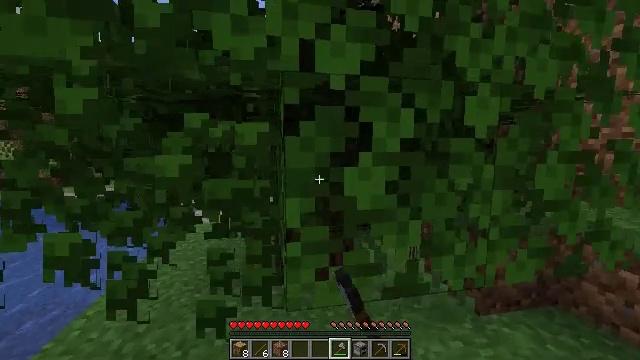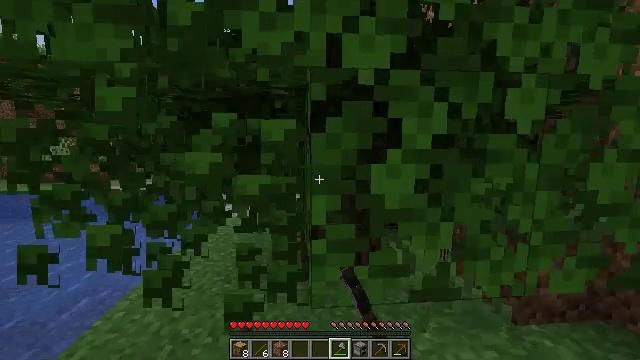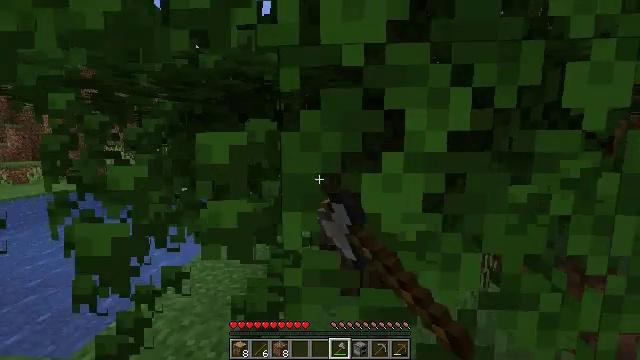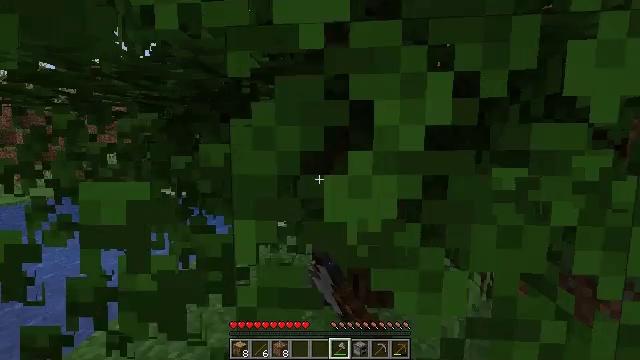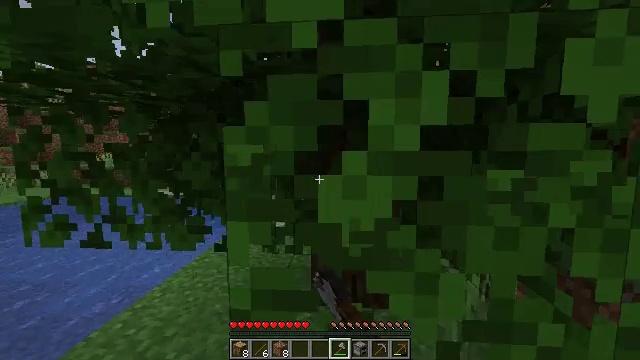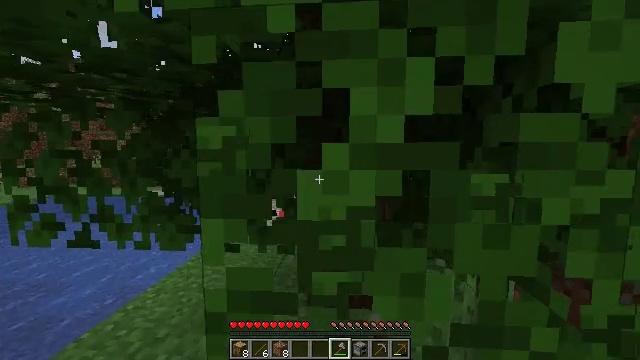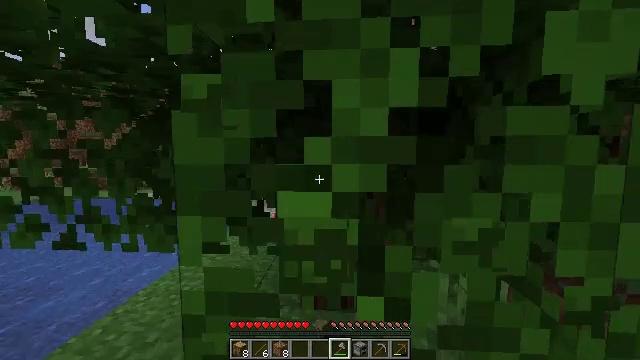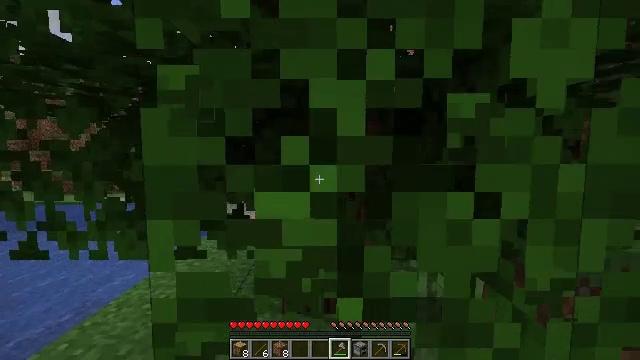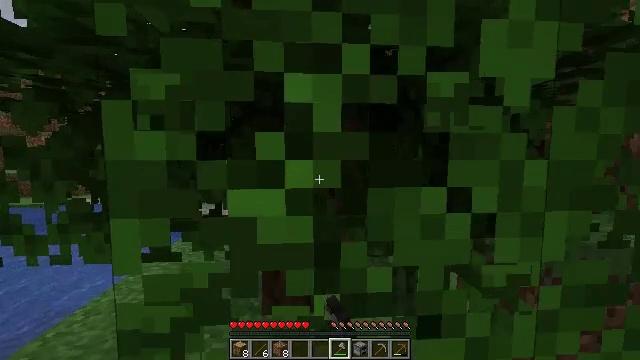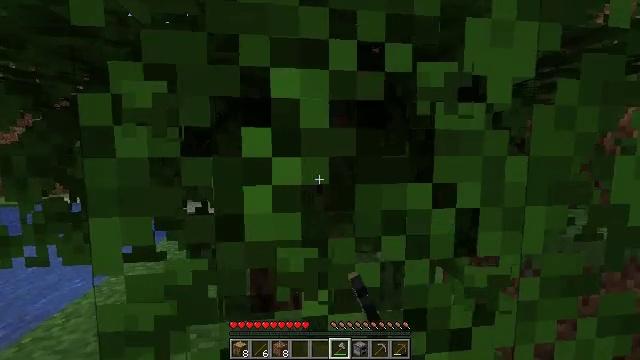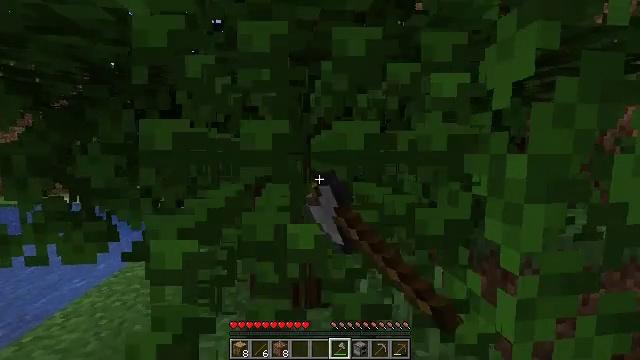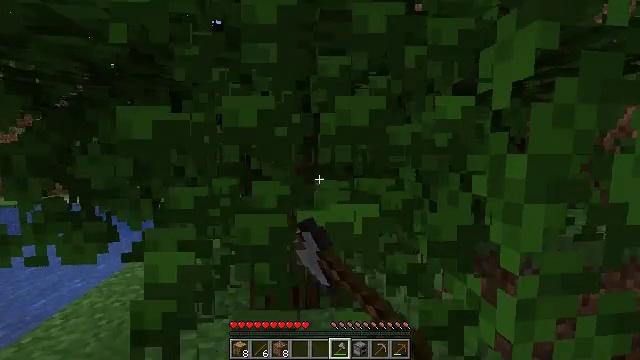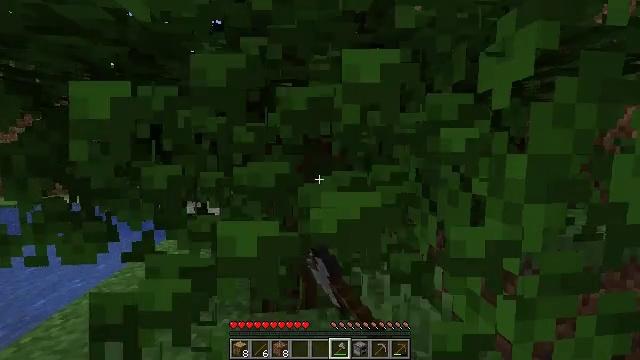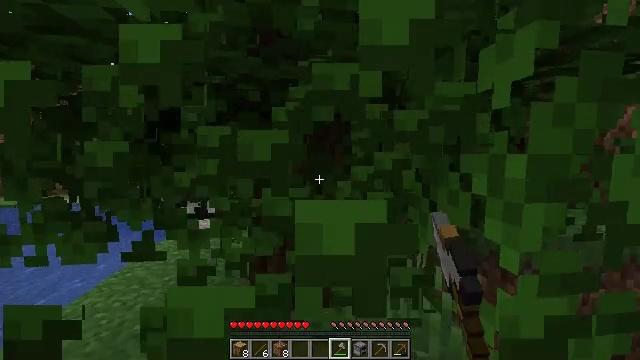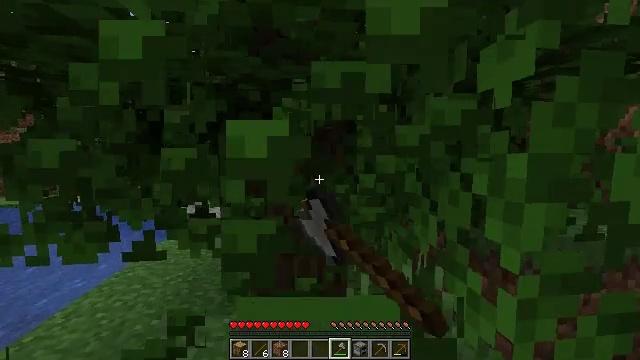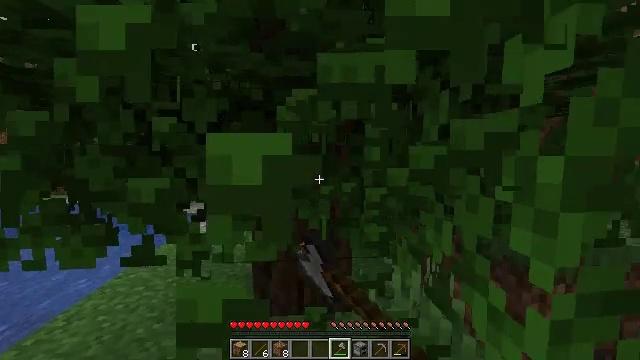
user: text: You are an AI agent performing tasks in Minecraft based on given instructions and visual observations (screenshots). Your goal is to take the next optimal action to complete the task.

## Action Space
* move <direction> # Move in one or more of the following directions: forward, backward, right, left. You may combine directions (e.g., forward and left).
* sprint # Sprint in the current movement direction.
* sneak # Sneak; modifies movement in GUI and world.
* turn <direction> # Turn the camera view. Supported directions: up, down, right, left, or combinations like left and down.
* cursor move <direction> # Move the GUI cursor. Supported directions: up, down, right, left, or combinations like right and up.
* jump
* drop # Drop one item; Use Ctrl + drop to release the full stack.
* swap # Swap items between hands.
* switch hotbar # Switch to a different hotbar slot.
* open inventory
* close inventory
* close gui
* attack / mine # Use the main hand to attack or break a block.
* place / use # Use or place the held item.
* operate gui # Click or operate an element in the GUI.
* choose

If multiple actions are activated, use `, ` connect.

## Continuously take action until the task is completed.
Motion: motion action
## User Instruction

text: Gather oak leaves by attacking.
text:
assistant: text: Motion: move forward and move right, turn left, attack / mine
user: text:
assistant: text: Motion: move forward and move right, turn left, attack / mine
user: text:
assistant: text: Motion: turn left, attack / mine
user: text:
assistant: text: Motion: attack / mine
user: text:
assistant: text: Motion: attack / mine
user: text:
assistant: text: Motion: attack / mine
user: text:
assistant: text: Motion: turn right, attack / mine
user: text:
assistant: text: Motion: turn right, attack / mine
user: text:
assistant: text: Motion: turn right, attack / mine
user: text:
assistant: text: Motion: attack / mine
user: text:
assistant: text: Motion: attack / mine
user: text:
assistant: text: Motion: attack / mine
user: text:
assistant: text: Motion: attack / mine
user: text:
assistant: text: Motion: attack / mine
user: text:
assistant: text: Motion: move forward, attack / mine
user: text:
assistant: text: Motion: move forward, attack / mine
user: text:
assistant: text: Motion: move forward, attack / mine
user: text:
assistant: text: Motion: attack / mine
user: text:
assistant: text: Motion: attack / mine
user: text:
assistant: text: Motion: attack / mine
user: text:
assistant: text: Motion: attack / mine
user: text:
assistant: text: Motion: attack / mine
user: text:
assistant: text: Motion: attack / mine
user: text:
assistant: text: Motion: attack / mine
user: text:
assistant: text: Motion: attack / mine
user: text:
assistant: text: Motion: attack / mine
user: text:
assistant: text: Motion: attack / mine
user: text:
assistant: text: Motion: attack / mine